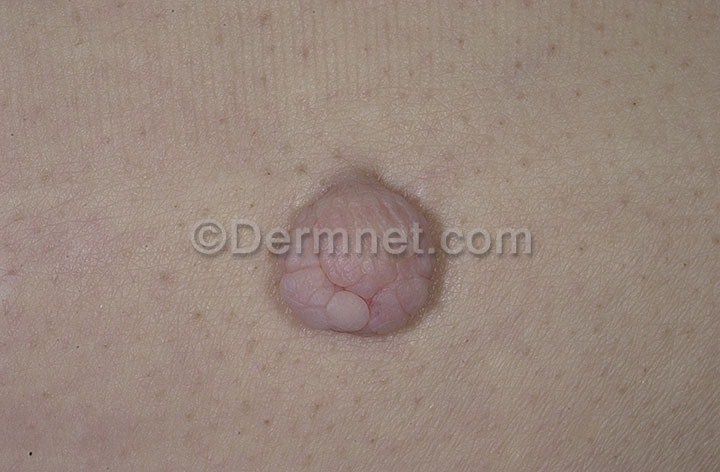
Disease: Melanoma Skin Cancer Nevi and Moles